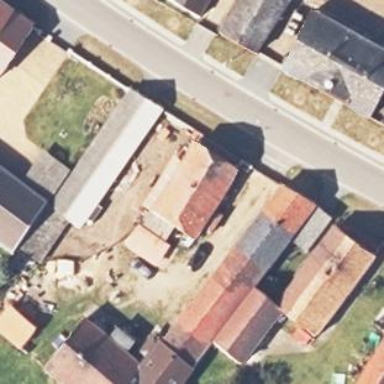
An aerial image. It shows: Timber-frame building.